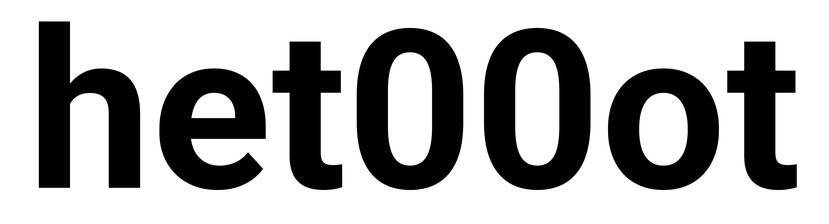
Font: Roboto_Bold